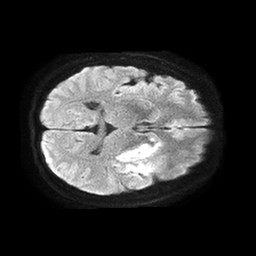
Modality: TRACE
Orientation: axial
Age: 55
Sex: female
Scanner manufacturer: philips
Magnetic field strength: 1.5 T
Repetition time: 4.6 s
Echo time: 0.08528 s